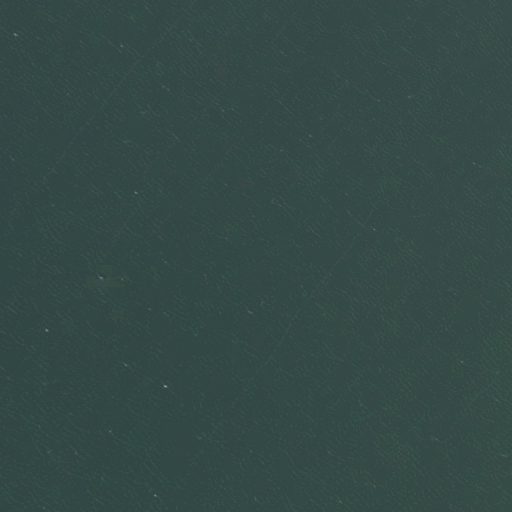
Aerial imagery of valley in Texas named Willow Hollow containing only open water